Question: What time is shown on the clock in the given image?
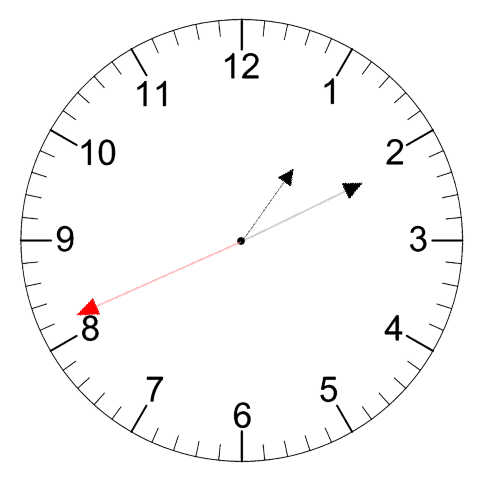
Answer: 01:10:41